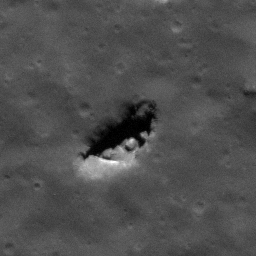
Pit: Copernicus 4
Host crater: Copernicus
Host type: impact_melt
Lunar coordinates: latitude 10.329, longitude 339.621